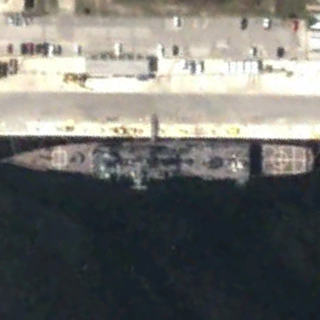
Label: cruiser